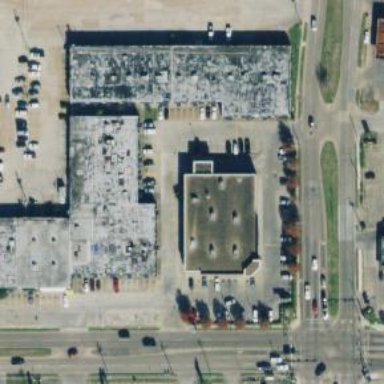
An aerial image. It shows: Pharmacy providing healthcare services.